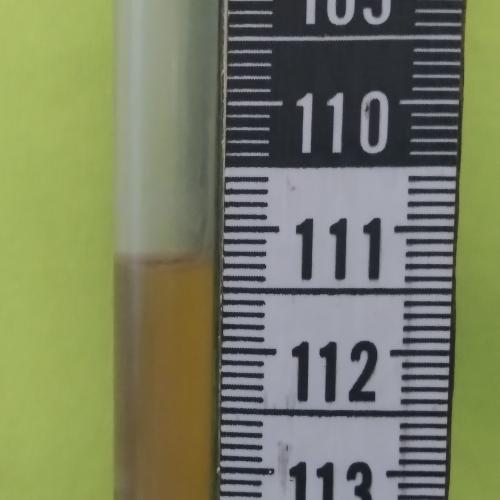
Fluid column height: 111.2 cm